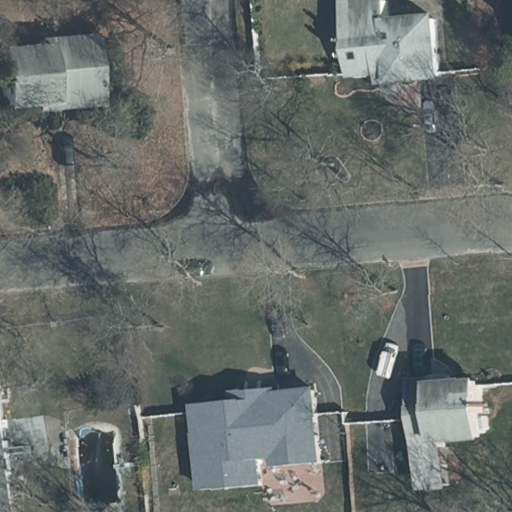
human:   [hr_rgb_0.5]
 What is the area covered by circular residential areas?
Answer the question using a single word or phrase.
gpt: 0m2

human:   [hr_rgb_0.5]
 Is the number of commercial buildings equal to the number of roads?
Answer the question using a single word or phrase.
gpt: no

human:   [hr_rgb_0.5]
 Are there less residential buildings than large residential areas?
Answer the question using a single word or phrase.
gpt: no

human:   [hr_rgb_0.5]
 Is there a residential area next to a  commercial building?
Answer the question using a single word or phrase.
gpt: no

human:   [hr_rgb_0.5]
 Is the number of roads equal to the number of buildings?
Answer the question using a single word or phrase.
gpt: no

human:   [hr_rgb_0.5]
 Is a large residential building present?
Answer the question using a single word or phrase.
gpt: no

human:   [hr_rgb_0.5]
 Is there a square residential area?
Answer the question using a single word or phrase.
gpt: no

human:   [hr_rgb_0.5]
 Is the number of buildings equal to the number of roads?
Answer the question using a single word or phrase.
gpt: no

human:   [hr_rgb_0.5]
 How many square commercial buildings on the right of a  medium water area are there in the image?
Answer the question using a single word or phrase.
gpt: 0

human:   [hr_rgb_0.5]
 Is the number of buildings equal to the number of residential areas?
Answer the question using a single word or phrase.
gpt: no

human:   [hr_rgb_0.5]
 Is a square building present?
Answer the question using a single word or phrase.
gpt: no

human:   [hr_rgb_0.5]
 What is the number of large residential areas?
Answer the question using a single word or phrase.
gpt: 1

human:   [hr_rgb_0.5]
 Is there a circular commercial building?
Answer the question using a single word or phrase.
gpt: no

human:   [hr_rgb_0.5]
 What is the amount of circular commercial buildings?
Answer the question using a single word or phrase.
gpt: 0

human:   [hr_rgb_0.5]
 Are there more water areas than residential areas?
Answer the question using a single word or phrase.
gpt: no

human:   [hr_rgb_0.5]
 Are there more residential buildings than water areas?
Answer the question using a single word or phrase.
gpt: yes

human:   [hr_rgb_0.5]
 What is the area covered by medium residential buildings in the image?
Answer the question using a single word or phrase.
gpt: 1229m2

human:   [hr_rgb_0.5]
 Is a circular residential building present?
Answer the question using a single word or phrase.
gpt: no

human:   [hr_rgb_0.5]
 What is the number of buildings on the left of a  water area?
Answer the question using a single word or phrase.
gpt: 0

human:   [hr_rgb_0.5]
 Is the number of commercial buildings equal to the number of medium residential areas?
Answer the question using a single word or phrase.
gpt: yes

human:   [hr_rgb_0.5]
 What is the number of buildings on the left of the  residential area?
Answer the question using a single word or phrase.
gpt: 5

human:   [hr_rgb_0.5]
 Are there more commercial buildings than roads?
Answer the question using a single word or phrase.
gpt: no

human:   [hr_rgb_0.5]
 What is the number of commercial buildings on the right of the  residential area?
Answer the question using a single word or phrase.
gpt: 0

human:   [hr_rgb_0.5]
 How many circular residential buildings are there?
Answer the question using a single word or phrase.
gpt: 0

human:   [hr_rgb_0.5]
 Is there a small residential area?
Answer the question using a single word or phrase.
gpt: no

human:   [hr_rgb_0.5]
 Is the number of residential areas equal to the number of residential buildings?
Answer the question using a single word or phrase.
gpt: no

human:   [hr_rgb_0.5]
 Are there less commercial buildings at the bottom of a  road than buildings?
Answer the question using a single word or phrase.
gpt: yes

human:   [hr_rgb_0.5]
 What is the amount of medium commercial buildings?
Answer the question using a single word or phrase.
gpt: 0

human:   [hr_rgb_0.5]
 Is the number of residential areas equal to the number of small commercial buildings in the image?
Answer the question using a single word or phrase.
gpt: no

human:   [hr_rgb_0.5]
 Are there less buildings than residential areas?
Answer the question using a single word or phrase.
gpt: no

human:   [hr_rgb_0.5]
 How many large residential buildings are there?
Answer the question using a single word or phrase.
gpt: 0

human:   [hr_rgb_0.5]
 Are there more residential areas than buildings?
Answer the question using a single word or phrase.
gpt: no

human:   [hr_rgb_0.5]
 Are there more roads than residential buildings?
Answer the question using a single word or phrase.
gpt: no

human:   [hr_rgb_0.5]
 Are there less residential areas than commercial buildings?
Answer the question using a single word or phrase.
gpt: no

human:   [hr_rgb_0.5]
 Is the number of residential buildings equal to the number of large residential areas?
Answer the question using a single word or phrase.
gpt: no

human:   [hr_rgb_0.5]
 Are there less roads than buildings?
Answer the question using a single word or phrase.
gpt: yes